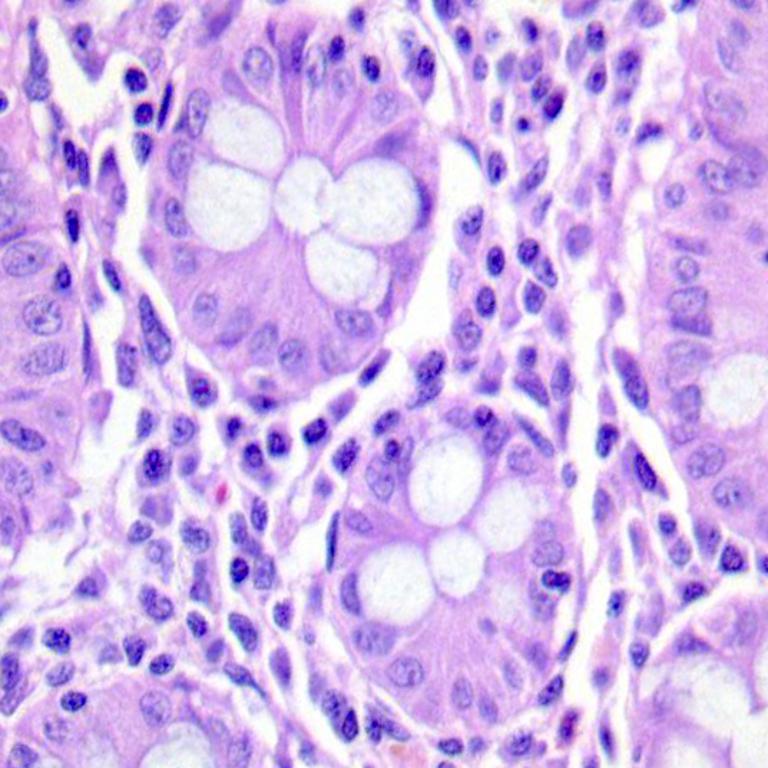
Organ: colon
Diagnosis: benign